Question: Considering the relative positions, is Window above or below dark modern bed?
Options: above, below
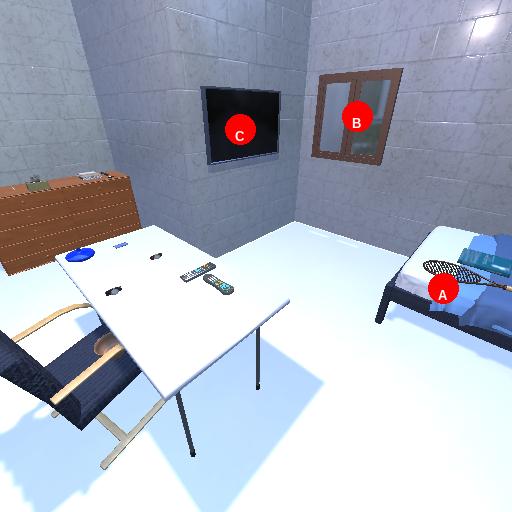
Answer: above